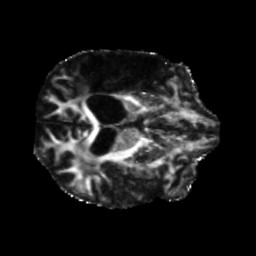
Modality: FA
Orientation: axial
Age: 47
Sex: male
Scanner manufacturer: siemens
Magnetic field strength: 3 T
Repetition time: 5.25 s
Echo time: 0.08 s